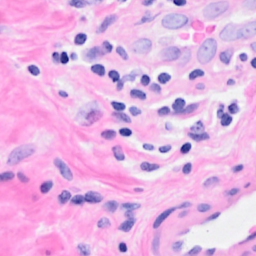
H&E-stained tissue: Breast